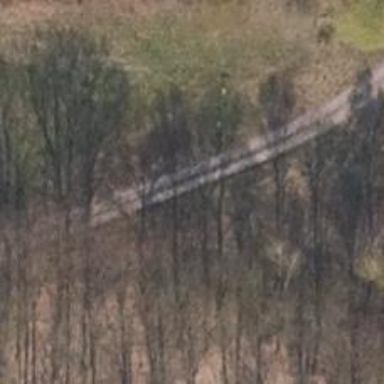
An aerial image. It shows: Grass track with grade 5 tracktype.